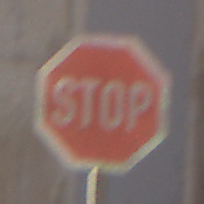
Verkehrszeichen: Stop
Umgebung: Outdoor, Urban
Tageszeit: Midday
Wetter: Clear
Licht: Natural
Jahreszeit: NotSpecified
Kontrast: HighContrast